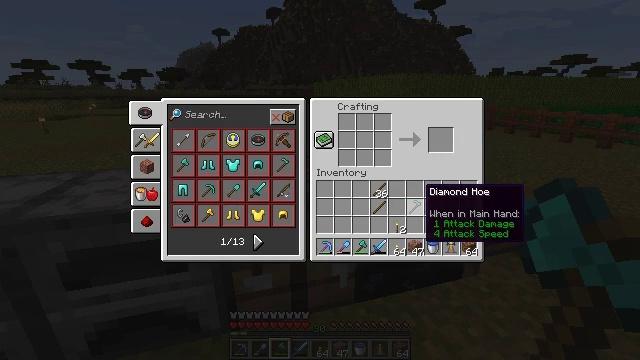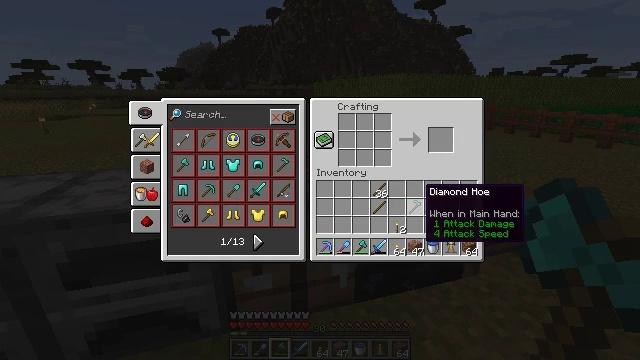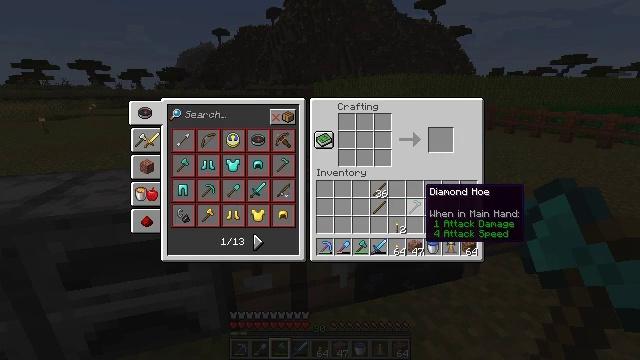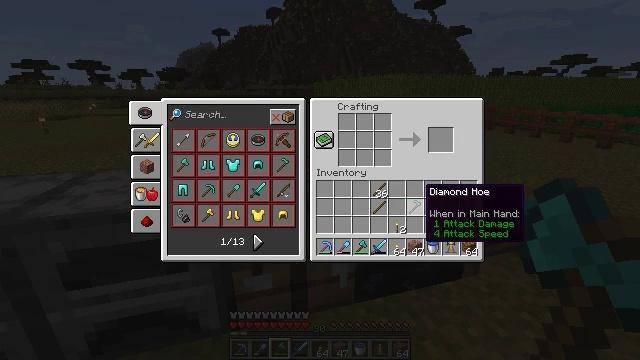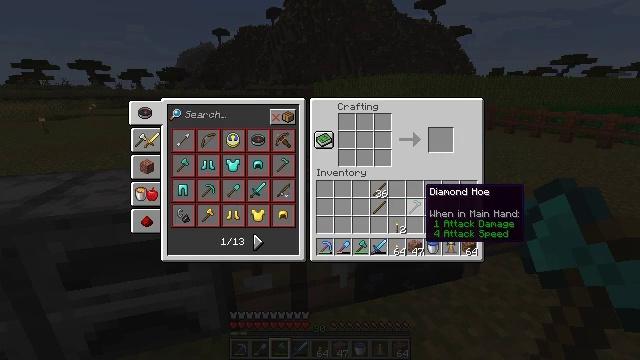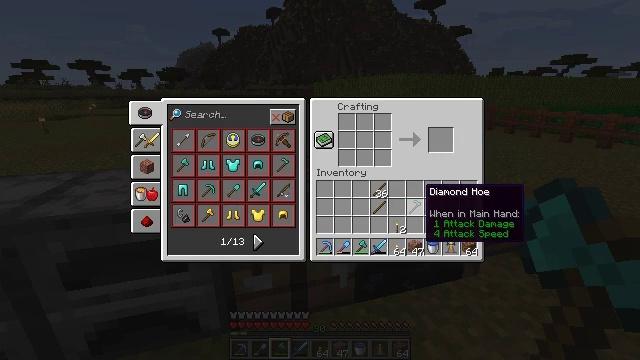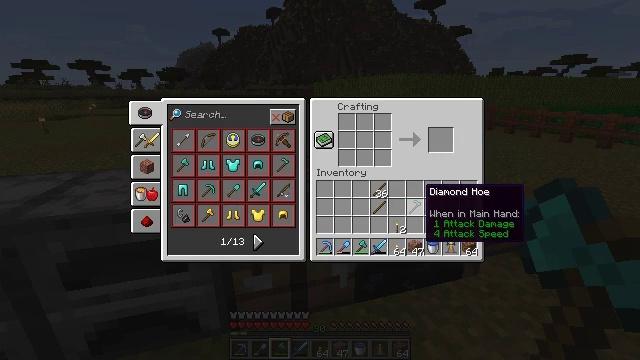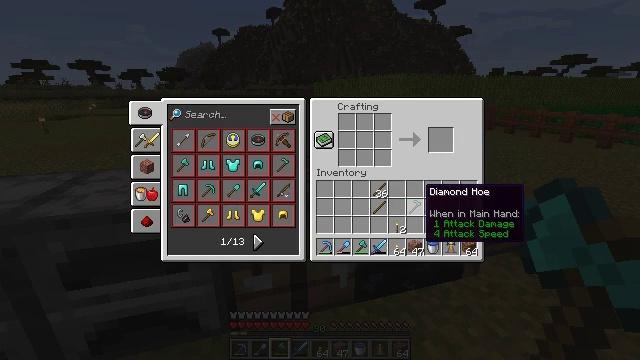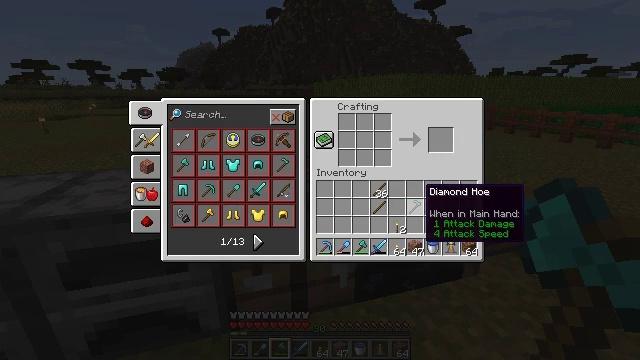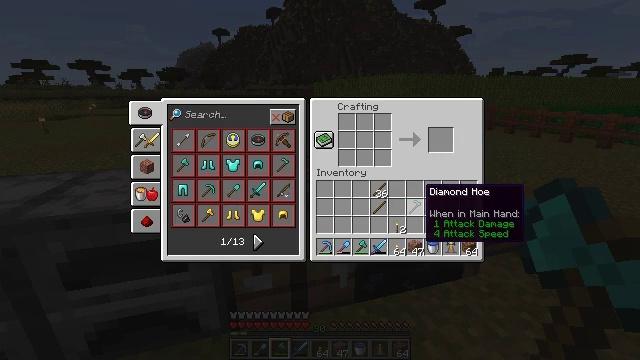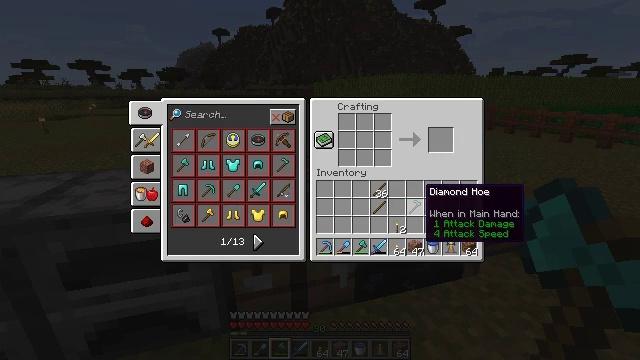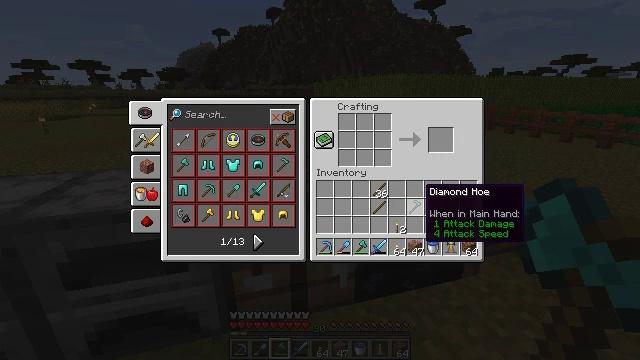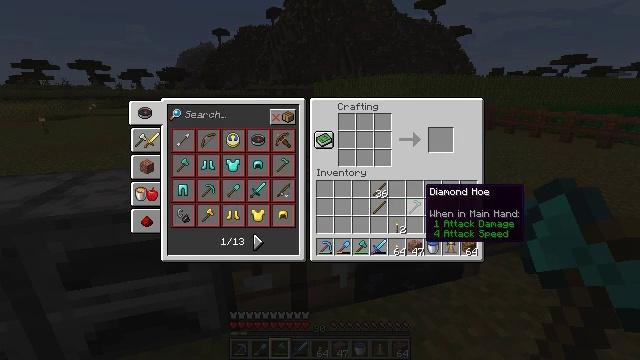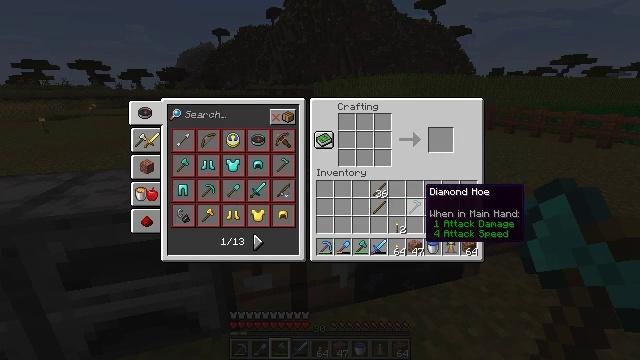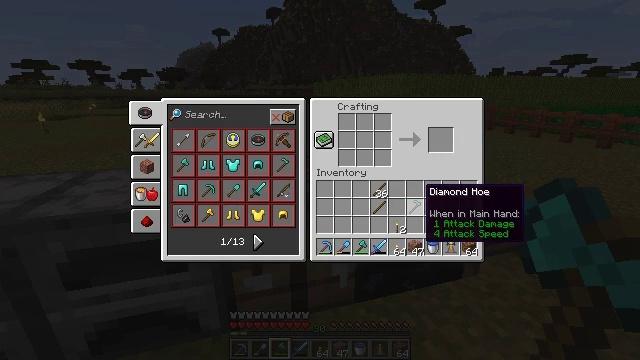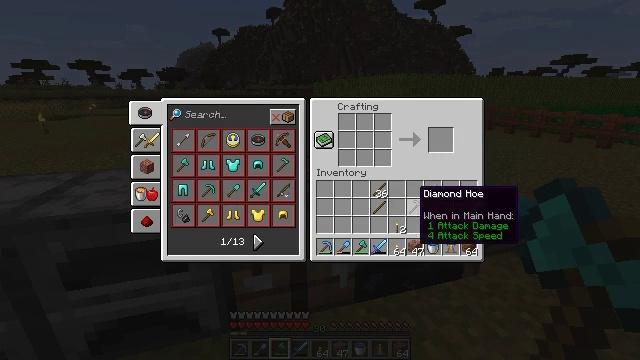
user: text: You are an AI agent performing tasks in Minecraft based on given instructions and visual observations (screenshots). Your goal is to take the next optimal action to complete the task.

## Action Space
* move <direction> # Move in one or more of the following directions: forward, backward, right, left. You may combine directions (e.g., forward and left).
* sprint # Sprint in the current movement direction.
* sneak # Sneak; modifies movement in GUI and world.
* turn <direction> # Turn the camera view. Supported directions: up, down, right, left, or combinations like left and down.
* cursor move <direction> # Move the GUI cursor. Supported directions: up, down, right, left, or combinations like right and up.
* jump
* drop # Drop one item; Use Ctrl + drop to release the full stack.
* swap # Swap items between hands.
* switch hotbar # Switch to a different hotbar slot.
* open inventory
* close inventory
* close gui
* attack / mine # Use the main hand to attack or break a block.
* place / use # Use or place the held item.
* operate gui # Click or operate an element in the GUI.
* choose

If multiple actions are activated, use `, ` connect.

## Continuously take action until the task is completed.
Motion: motion action
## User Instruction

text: Cut down the sugar cane stalks.
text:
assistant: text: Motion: no_op
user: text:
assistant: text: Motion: no_op
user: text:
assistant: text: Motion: no_op
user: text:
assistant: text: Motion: no_op
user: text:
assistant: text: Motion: no_op
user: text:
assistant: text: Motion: no_op
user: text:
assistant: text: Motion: no_op
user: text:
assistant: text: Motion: no_op
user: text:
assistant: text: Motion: no_op
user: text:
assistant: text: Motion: no_op
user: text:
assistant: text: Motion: no_op
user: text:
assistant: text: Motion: no_op
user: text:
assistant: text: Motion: no_op
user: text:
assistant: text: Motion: no_op
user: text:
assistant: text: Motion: no_op
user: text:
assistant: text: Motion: cursor move left
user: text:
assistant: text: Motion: cursor move left
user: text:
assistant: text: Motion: no_op
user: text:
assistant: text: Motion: no_op
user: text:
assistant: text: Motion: operate gui
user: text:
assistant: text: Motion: operate gui
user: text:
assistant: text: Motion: operate gui
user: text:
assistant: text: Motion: no_op
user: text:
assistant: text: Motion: cursor move up
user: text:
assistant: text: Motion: no_op
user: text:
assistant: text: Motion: operate gui
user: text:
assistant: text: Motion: operate gui
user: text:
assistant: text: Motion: operate gui
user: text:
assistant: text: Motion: operate gui
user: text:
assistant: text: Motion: no_op